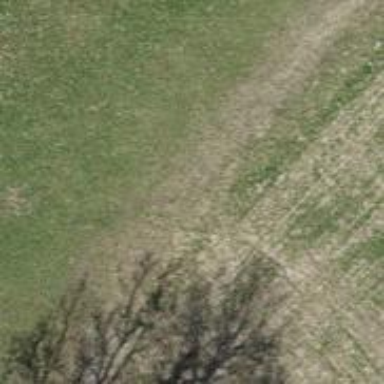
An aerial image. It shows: Grass track with grade4 quality surface.